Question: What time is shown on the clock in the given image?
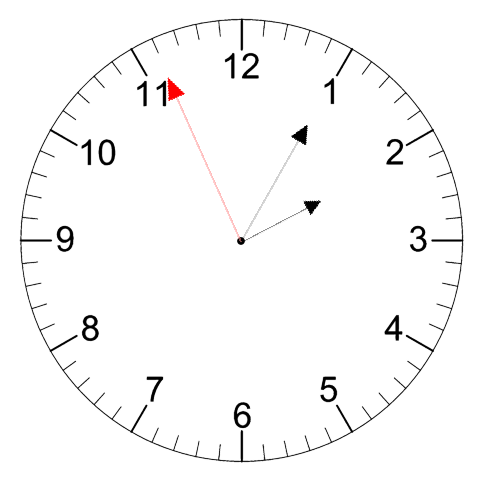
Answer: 02:04:56